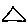
Label: triangle